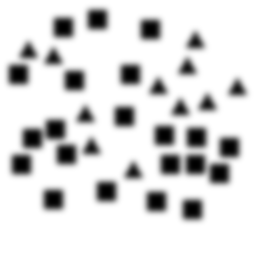
Squares: 21
Triangles: 11
Stars: 0
Total shapes: 32